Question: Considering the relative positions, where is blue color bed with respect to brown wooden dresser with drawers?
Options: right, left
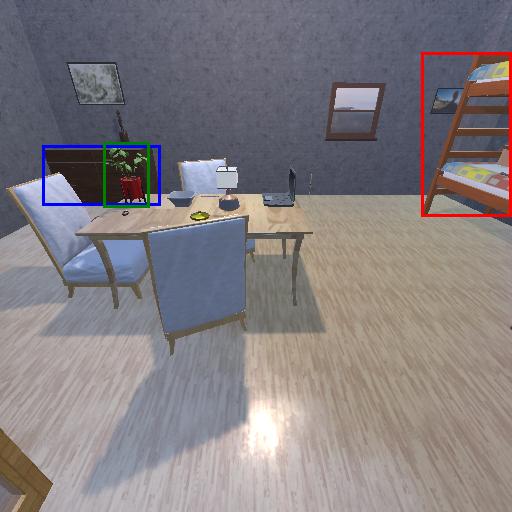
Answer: right